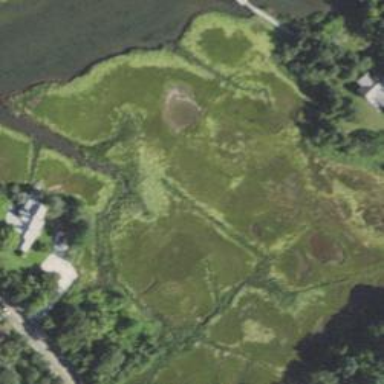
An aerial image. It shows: Saltmarsh wetland.